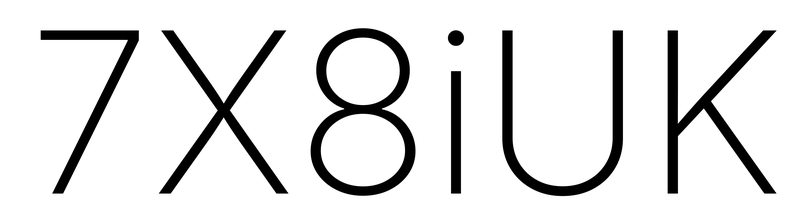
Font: Inter_ExtraLight